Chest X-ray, PA view. Patient: 57 years old, sex M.
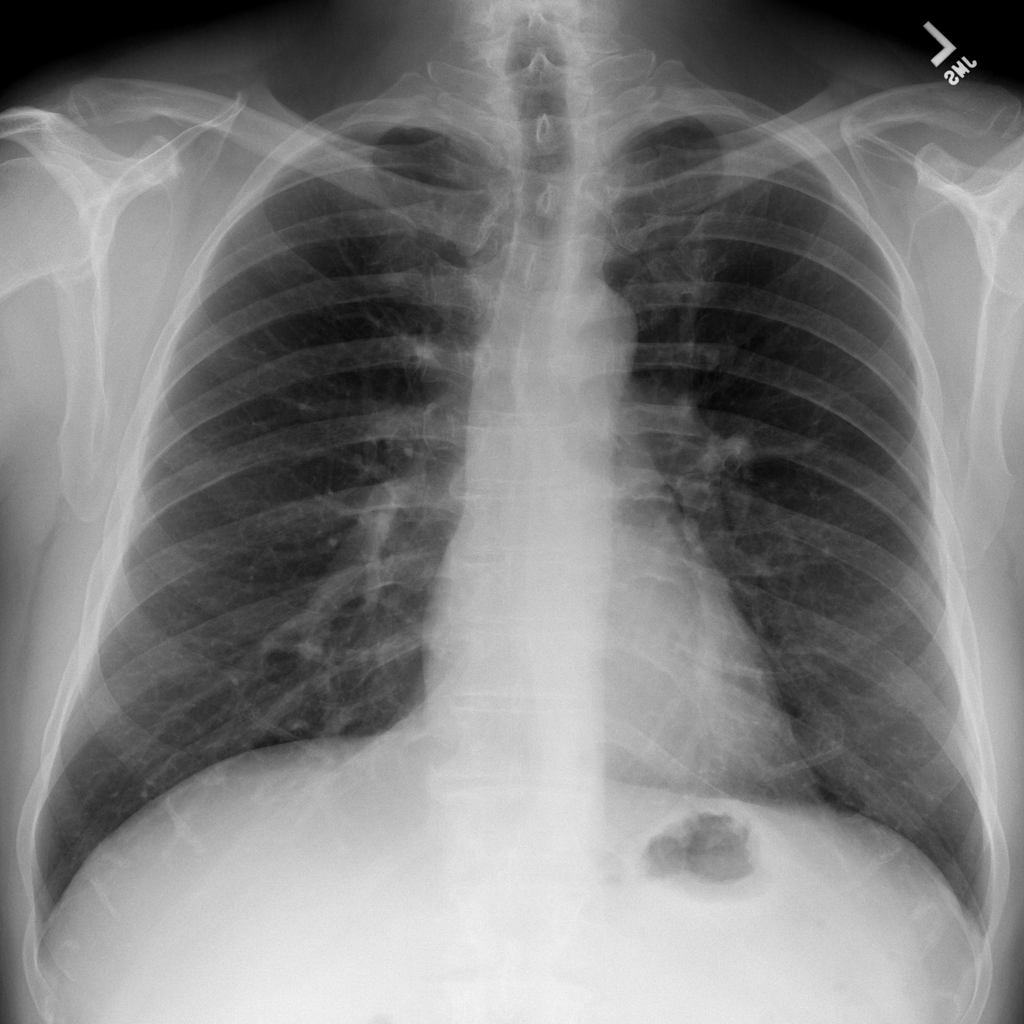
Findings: No Finding